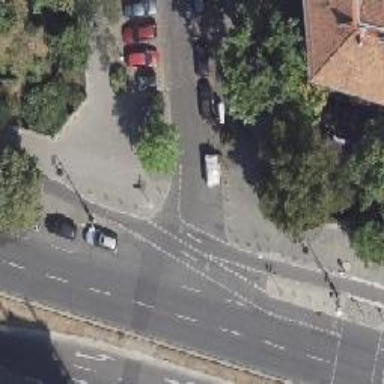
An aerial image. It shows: Residential road with asphalt surface. The road has separate sidewalk and parking lane on the right.